Question: I'm trying to use the Selenium module in python to generate a text list from one website, save it in a directory, and browse to that text list on another site to submit it.
I'm working on the script in two parts- 1. Get metadata and 2. Order data. I've successfully completed the script in part 1, except for the very last thing: Choosing to save the metadata file that was just generated. I left it alone to work on part 2, hoping I would stumble upon the answer, but I'm just reaching to same problem when the pop-up to choose file comes along.
In the <URL>' then I can "accept, dismiss, read its contents, or even type into a prompt."
However, it's not working. When I try 'alert.text('some text')' or 'alert.send_keys(Keys.TAB)', I keep getting the error 'NoAlertPresentException: Message: No alert is present' and after adding the command to wait, I get the error 'TimeoutException: Message:'
Are the popups I'm getting (screenshots attached) not recognized by Selenium? If so, how do I interact with them? It seems like using this to save and/or upload files is something that many people have to do, but I cannot find anything on Google. Specifically, I would like to choose 'Save File' then 'OK' for the first image and for the second I would like to browse to the file (i.e. enter the path into the file name field) and click 'Open.' I don't want to just change my Firefox settings to automatically save because this will eventually be run in a different environment, and that won't help solve my second problem.
Thanks!
EDIT:
I'm testing my script on windows but it will eventually be implemented on a linux cloud server. I thought I was going to have to switch to PhantomJS webdriver (which was probably going to make my problem worse) to do headless browsing but I found a way to keep firefox. I guess all this means is that I can't use AutoIT to fix my problem.

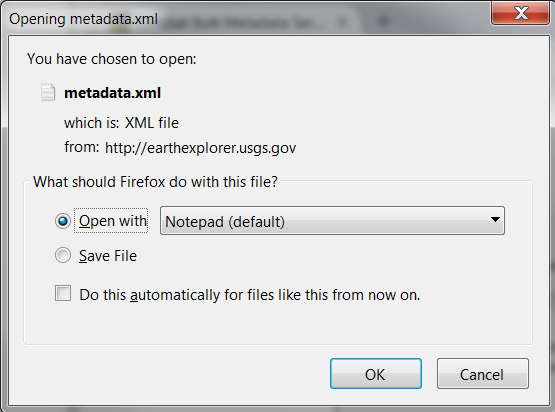
Answer: The popups you see are not regular popups that can be interacted with using <URL>. These popups are and 'selenium'.
Usually people avoid having these dialogs shown in the first place by tweaking browser preferences, e.g.:
- <URL>
For uploading, usually you can find the appropriate input element and send keys to it with a path to the file:
- <URL>
---
As for your first, "download file automatically" problem, you just need to set a correct content-type:
'''
profile.set_preference('browser.helperApps.neverAsk.saveToDisk', "application/xml,text/xml")
'''
Second problem fix (upload part):
'''
driver.find_element_by_name("input_product_list").send_keys(textpath)
driver.find_element_by_name('include_sr').click()
driver.find_element_by_id('submit').click()
'''